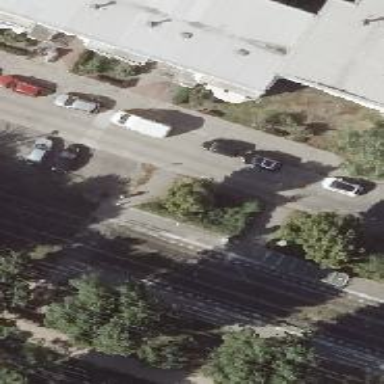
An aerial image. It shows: Tram stop.